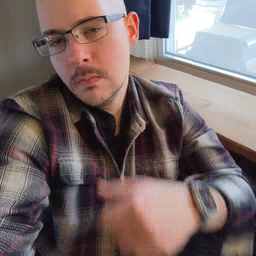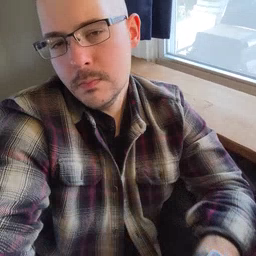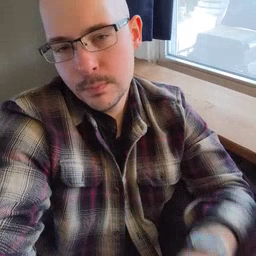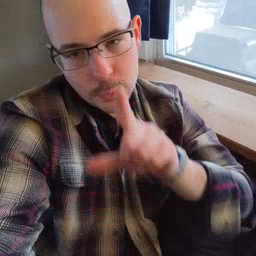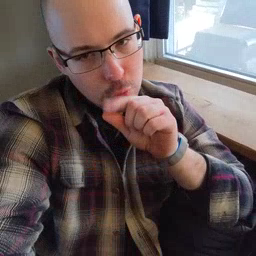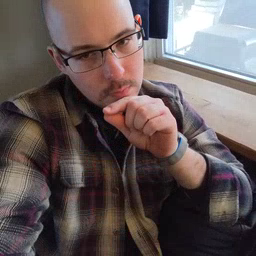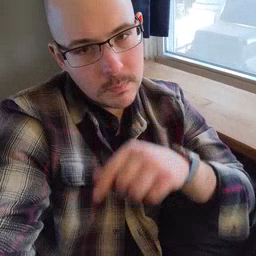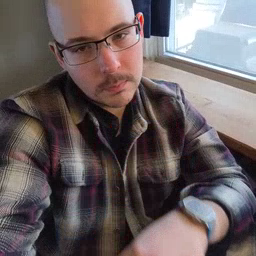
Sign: bird